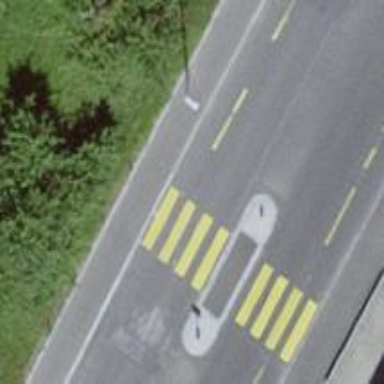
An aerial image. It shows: Uncontrolled zebra crossing with central island.